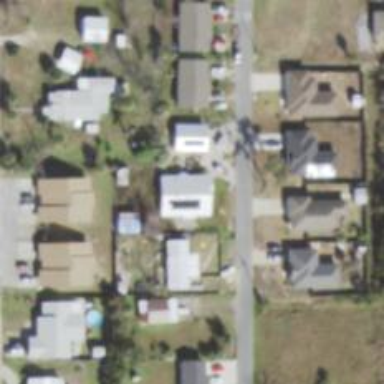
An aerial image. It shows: Residential area consisting of single-family homes.